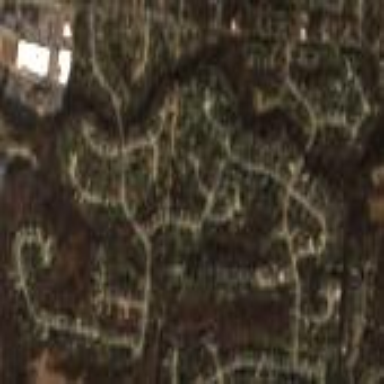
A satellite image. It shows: This residential area consists of single-family homes.